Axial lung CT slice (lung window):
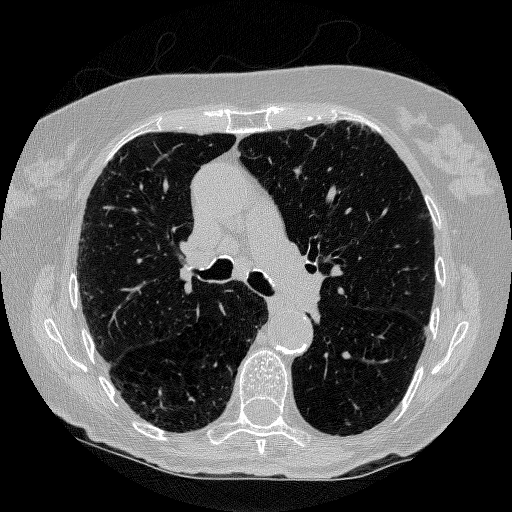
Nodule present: no